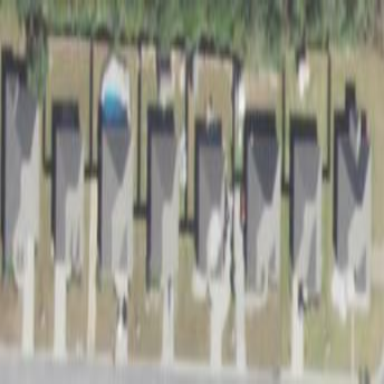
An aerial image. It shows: Residential area composed of single-family homes.